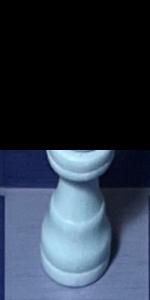
Label: Queen_White